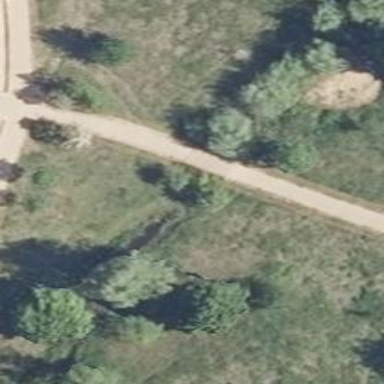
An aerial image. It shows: Footway on bridge.